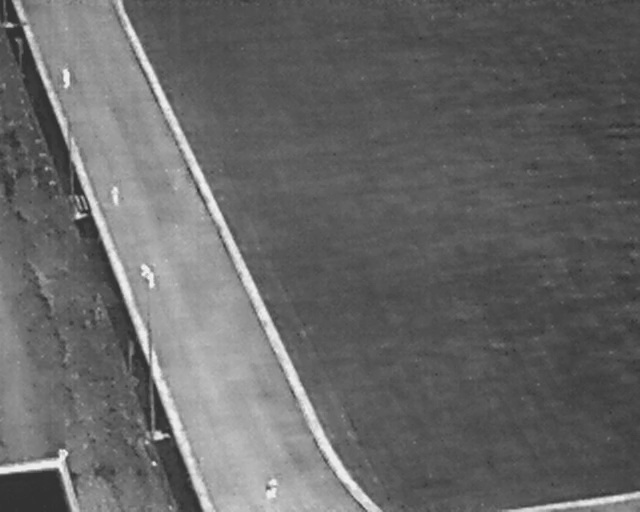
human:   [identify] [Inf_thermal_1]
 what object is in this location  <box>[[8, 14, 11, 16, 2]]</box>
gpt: <ref>1 medium person at the top left</ref>

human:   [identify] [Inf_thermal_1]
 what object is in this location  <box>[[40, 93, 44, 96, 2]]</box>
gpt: <ref>1 large person at the bottom</ref>